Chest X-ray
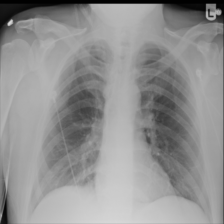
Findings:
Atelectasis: positive
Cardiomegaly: negative
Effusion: negative
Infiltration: positive
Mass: negative
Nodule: negative
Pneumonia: negative
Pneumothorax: negative
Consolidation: negative
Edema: negative
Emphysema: negative
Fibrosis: negative
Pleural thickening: negative
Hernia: negative